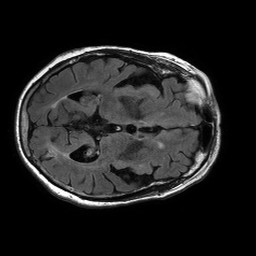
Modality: FLAIR
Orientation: axial
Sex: female
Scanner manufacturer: philips
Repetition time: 11 s
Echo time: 0.125 s